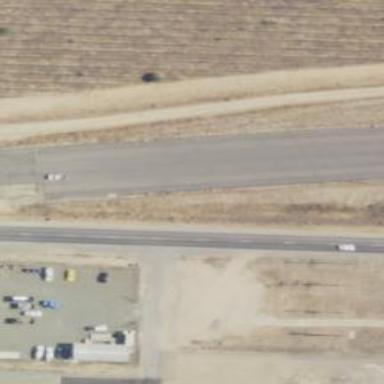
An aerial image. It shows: Secondary road with asphalt surface and embankment.